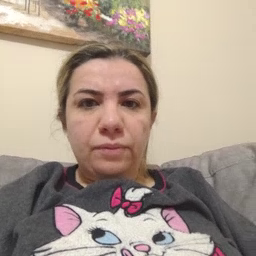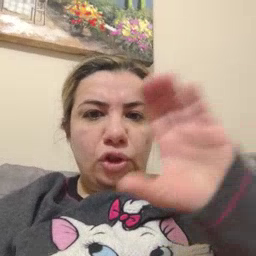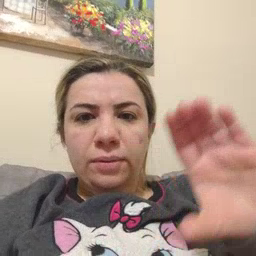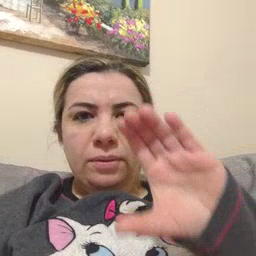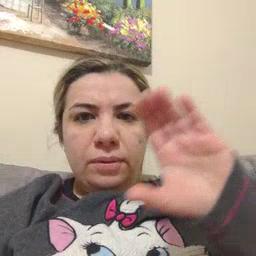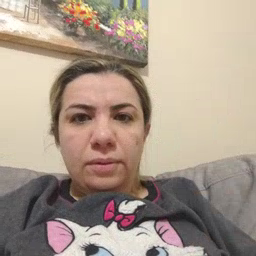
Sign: chocolate